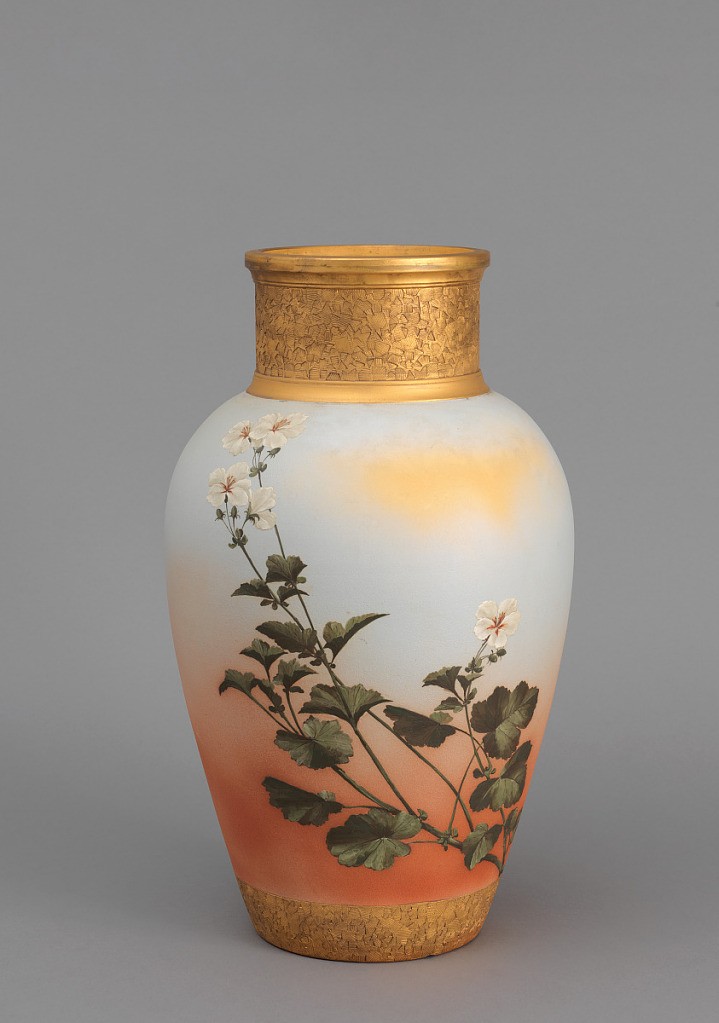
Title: Vase
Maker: Rookwood Pottery, American, 1880 - 1967
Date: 1886
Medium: Molded and hand-painted gilded and glazed earthenware
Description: of baluster form, with peach glow matte background, painted with white dogwood blossoms on branches, the neck and foot gilded with a textured pattern of squares, the gilding going into the interior of the neck.